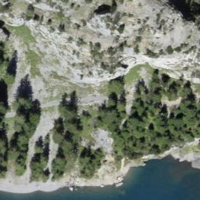
EUNIS habitat code: 48
Species observed at this site:
Astrantia major
Erinus alpinus
Parnassia palustris